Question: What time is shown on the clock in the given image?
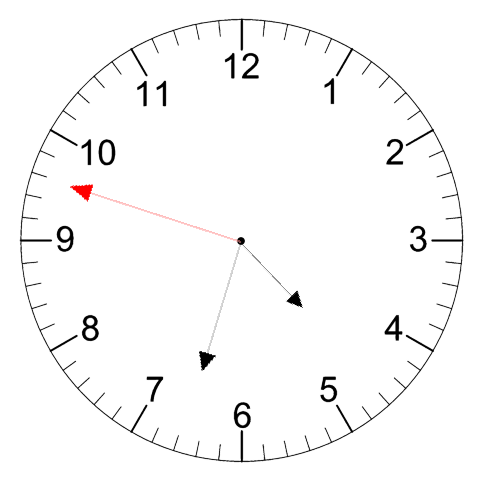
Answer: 04:32:48